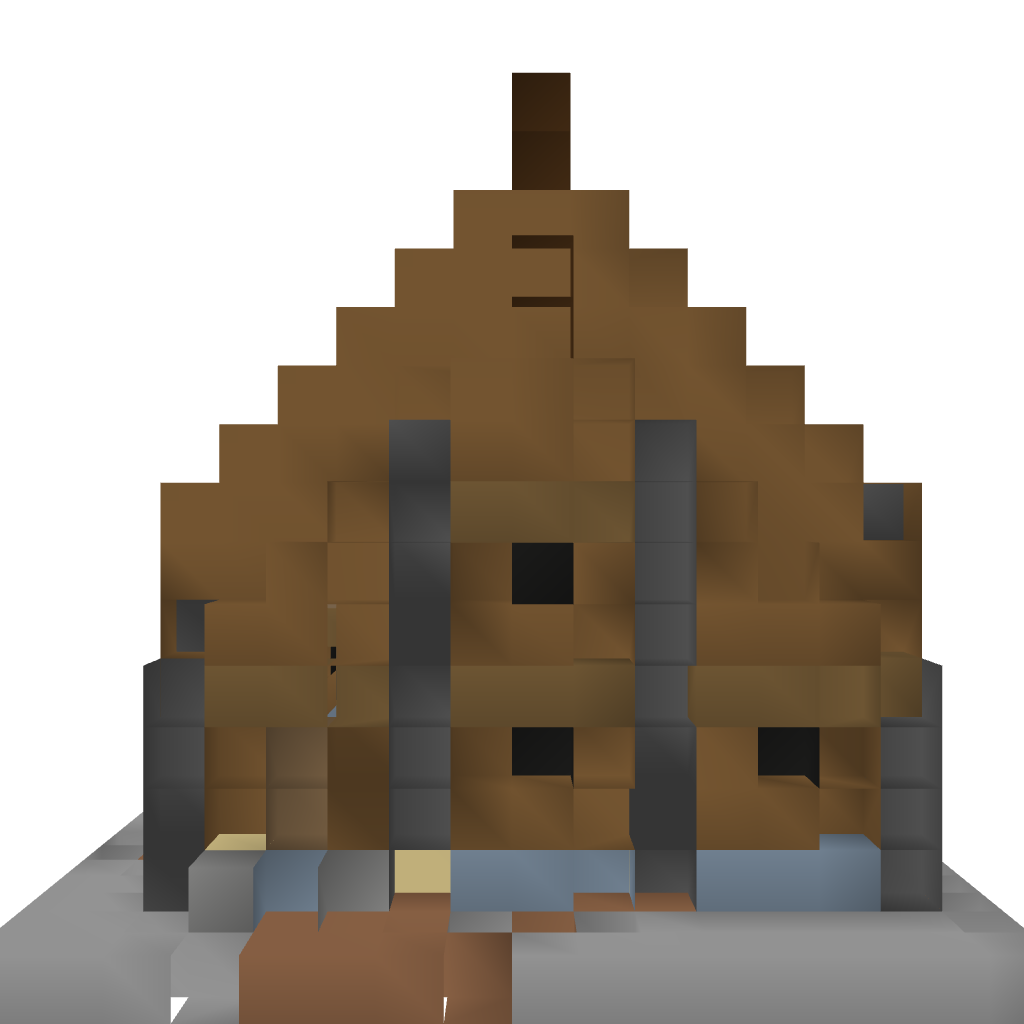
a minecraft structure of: Medieval Tavern